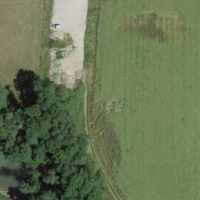
EUNIS habitat code: 52
Species observed at this site:
Allium ursinum